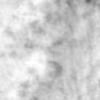
Label: no_change